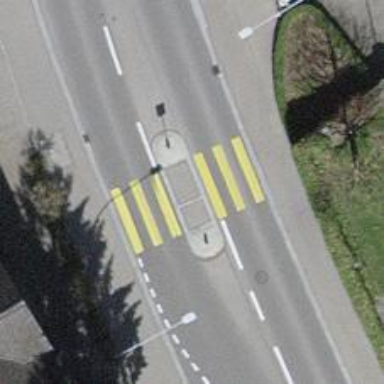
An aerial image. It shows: Uncontrolled zebra crossing with central island.